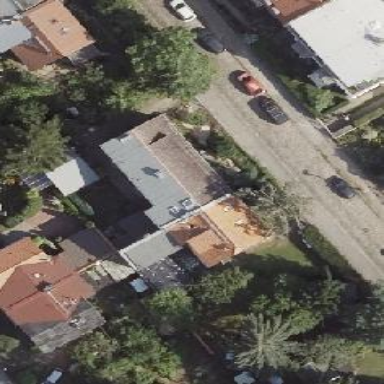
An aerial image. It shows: House with saltbox-shaped roof.